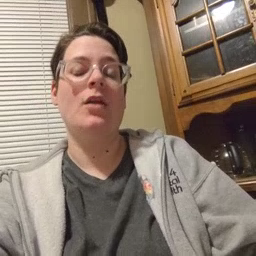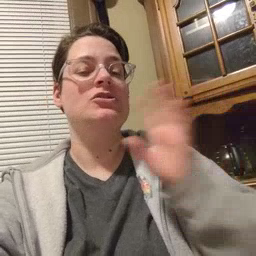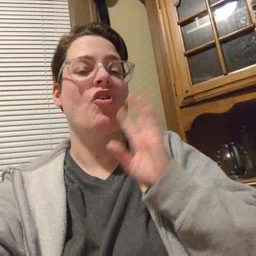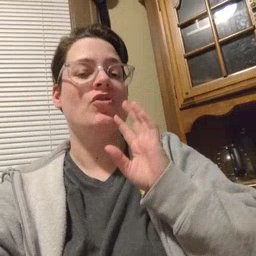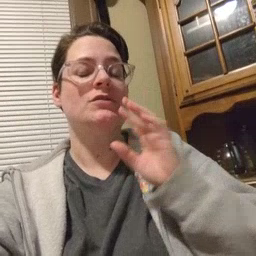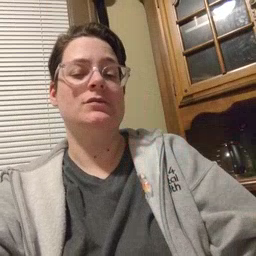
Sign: talk